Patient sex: M
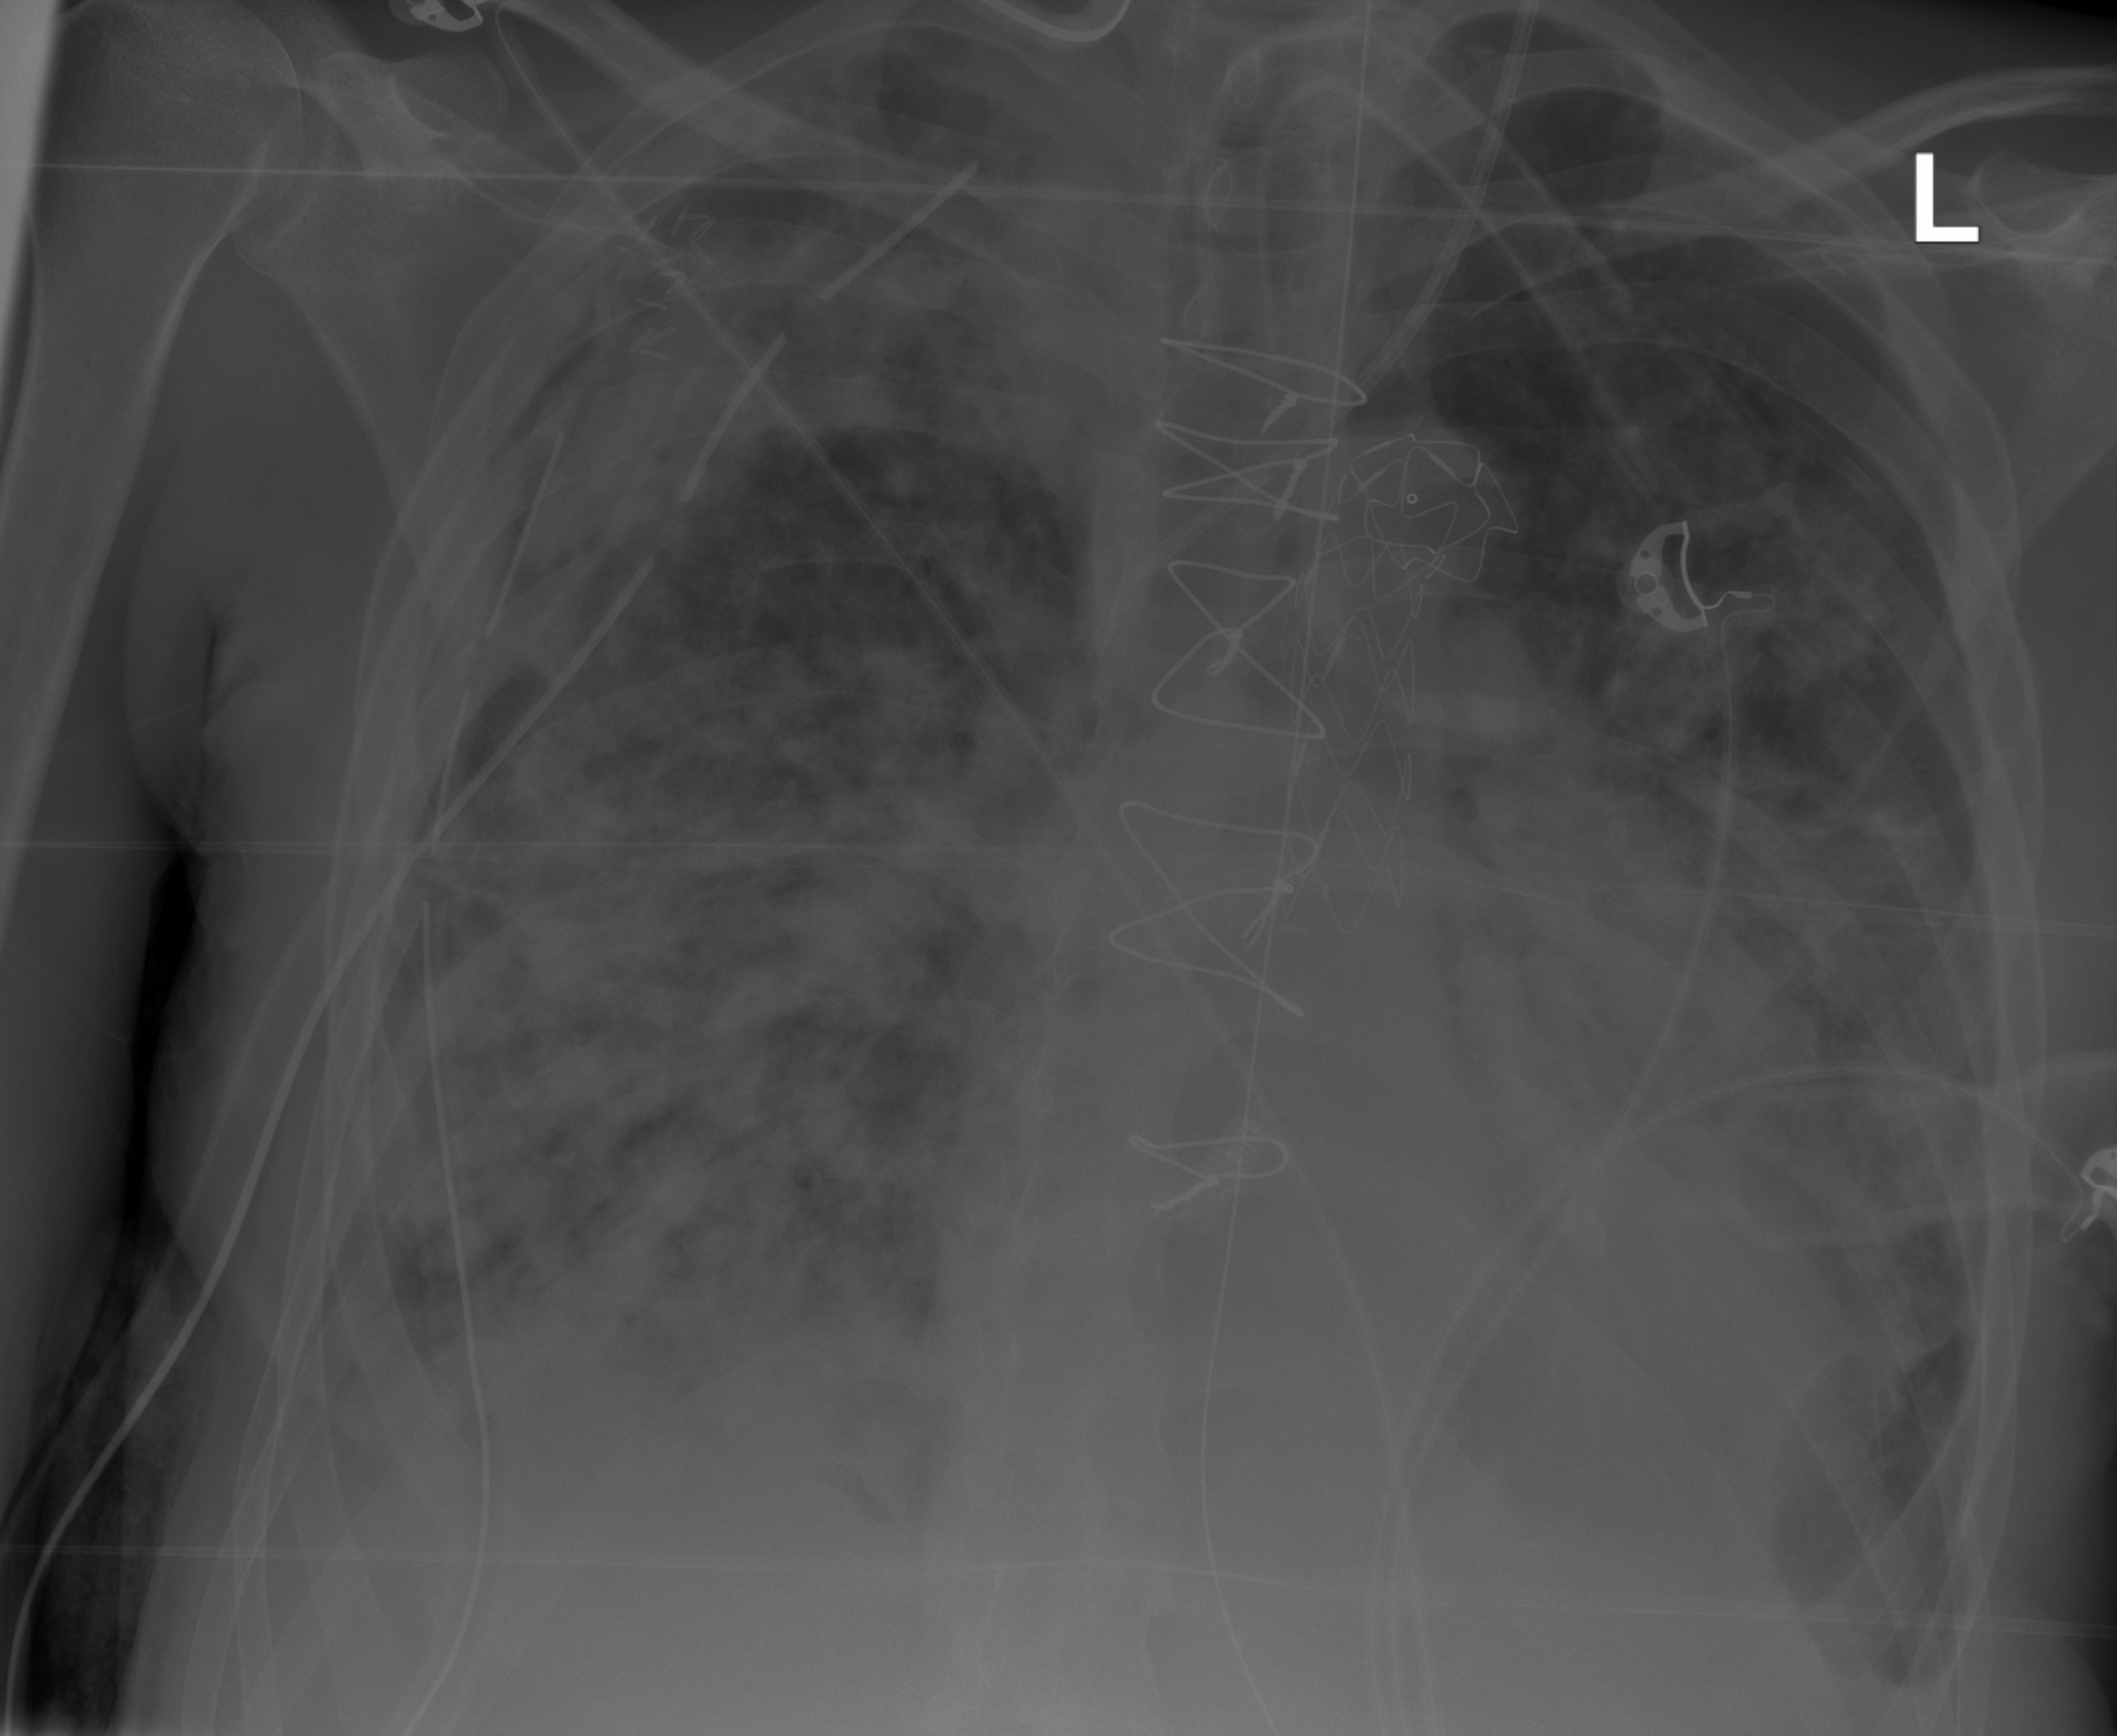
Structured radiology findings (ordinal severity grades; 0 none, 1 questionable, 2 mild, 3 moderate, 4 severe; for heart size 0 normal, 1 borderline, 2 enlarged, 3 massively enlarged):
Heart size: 2
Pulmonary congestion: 2
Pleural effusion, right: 1
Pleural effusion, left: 0
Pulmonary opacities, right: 4
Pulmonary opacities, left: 3
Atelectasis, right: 3
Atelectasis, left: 2